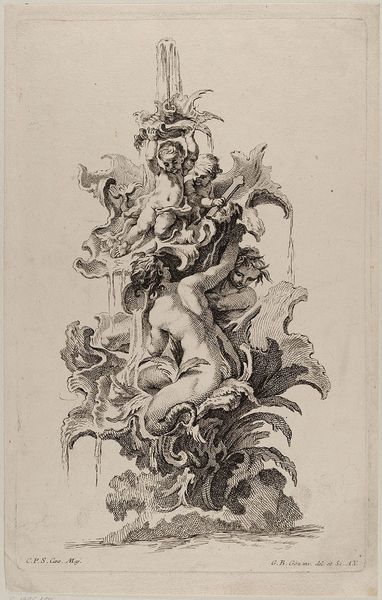
Titel: Ein Brunnenaufsatz mit Meeresgöttern
Künstler: Gottfried Bernhard Göz
Standort: Hamburg
Institution: Museum für Kunst und Gewerbe Hamburg
Schlagwörter: rokoko, brunnen, engel, grafik, graphik, fotografie, photographie, druckgraphik, druckgrafik, radierung, nymphen, putten, amoretten, rocaille, style, reproduktionen, druckerzeugnisse, muschelwerk, denkmäler, türme, ornamentstich, vorlageblätter